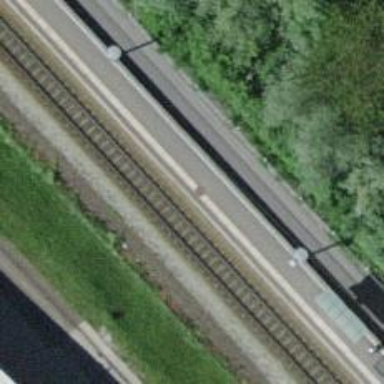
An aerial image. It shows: Railway halt.